Question: I have started learning JSP recently and i am NOT able to display hindi font "kruti dev" in my page. i browsed for the solutions and changed the page directives to
'''
<%@ page language="java" contentType="text/html; charset=UTF-8" pageEncoding="UTF-8"
import="java.io.*,java.util.*,java.sql.*"%>
'''
and the meta tags too
'''
<meta http-equiv='Content-Type' content='text/html; charset=UTF-8' />
'''
finally i have also changed the Eclipse settings:
> Window -> Preferences -> Web -> Jsp Files encoding to UTF-8
but still NO success.
here is the screenshot of mysql database and localhost:

The required font is installed on my system.
Do i need to configure anything else like including that font in my project resources or something like that..??
'''
This is the code of the create table:
-----+
| user_mst | CREATE TABLE 'user_mst' (
'UserCode' int(10) NOT NULL,
'UserDispName' varchar(50) DEFAULT NULL,
'UserDispName_Eng' varchar(50) DEFAULT NULL,
'USER_ID' varchar(255) DEFAULT NULL,
PRIMARY KEY ('UserCode'),
KEY 'DistCode' ('UserCode'),
KEY 'USER_ID' ('USER_ID')
) ENGINE=MyISAM DEFAULT CHARSET=latin1 |
'''
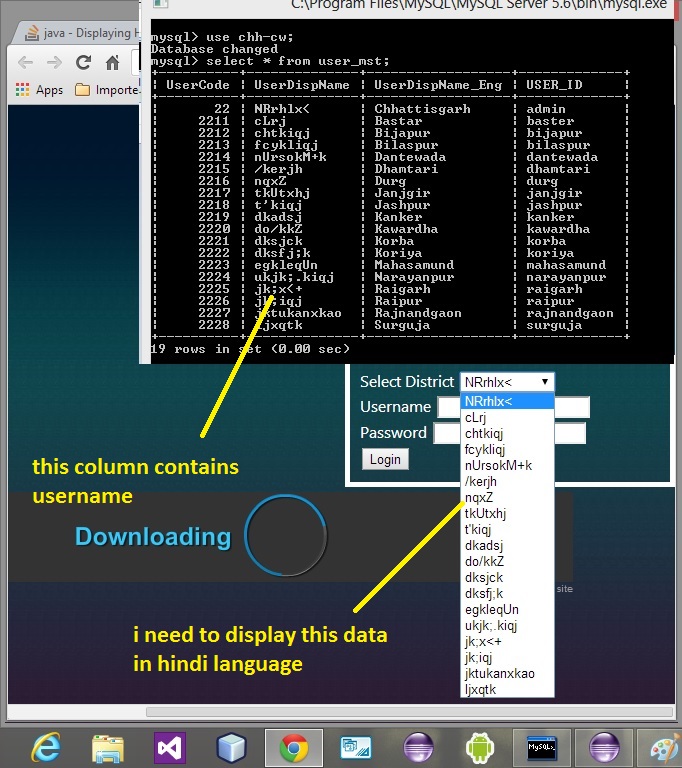
Answer: There could be other ways, but the database encoding is one of the reasons that you should check for. there is possibility that earlier in Spring 3.0., you had some functionality that allowed web pages to display hindi font.